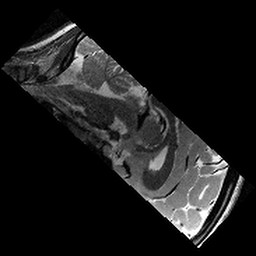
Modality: T2w
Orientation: sagittal
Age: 10
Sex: female
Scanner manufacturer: siemens
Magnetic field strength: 3 T
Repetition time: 9.23 s
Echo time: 0.067 s